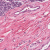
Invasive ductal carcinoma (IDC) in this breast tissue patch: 0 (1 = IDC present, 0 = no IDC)